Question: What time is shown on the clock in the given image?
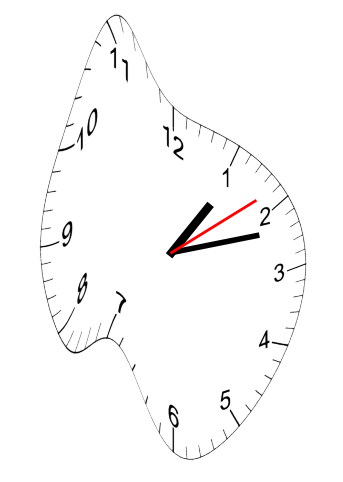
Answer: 01:12:09